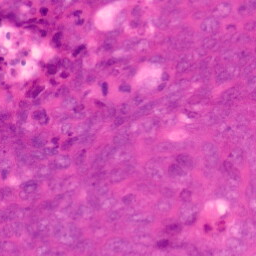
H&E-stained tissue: Colon